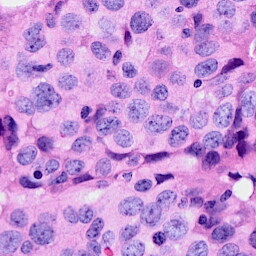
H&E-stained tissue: Breast